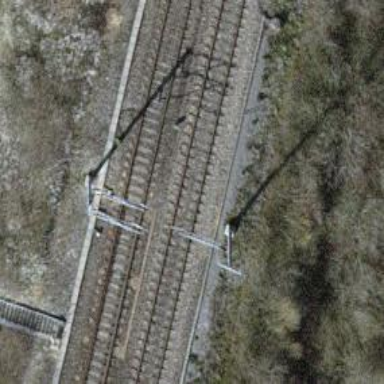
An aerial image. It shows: Railway with electrified contact lines.